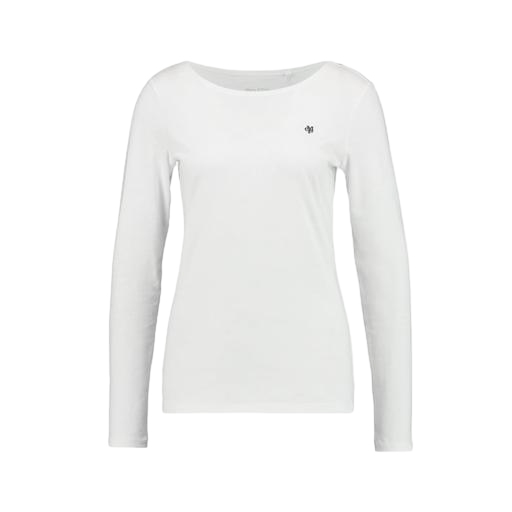
white pima t-shirt only macy, white women's classic long-sleeve t-shirt, longsleeve t-shirt, white background